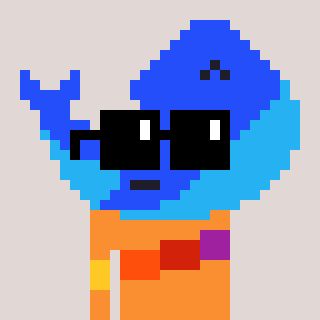
a pixel art character with square black sunglasses, a whale-shaped head and a orange-colored body on a warm background